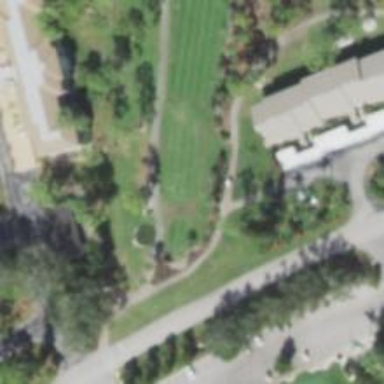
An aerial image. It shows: Pathway for golfing.